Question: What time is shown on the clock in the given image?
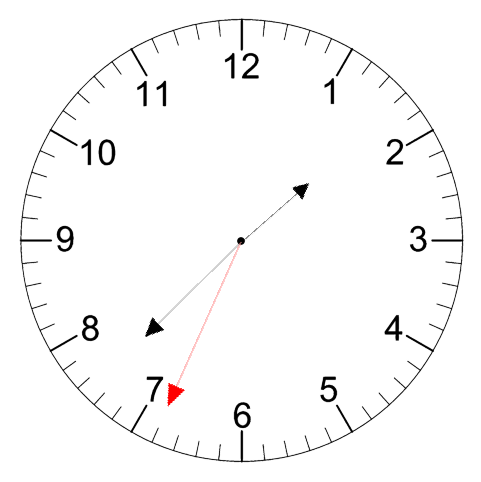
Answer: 01:37:34